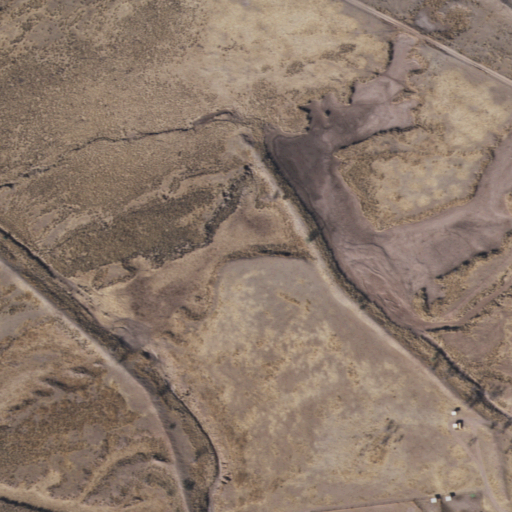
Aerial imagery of valley in Arizona named Mesa Draw containing shrub and grassland